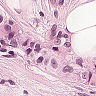
Metastatic tissue present: yes